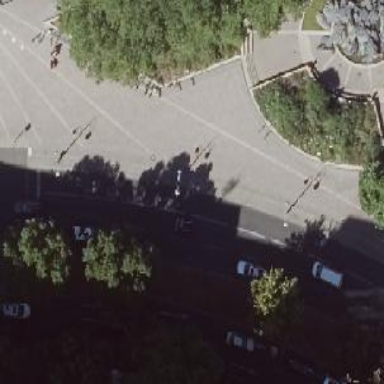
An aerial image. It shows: Sidewalk along the footway.